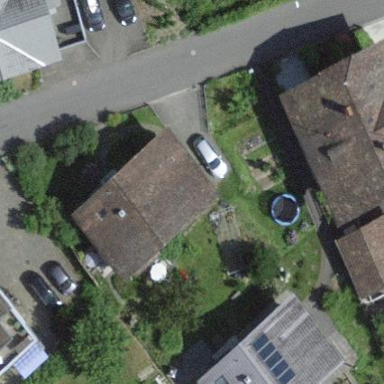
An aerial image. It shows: Detached building.